Aerial crown-view tile of a tropical tree (Barro Colorado Island, Panama), acquired 20240813:
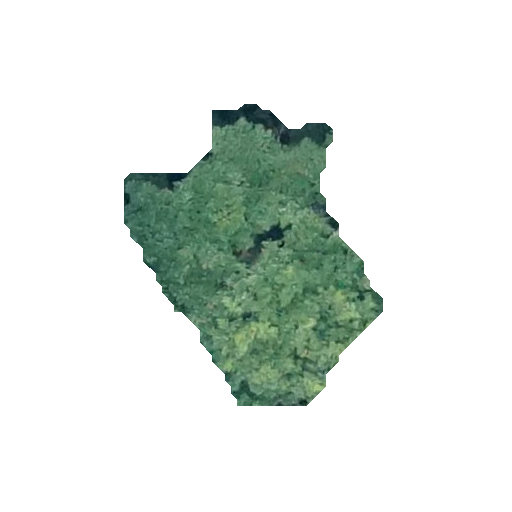
Species: Ocotea oblonga
GBIF accepted scientific name: Ocotea oblonga
Crown area: 71.154 m²